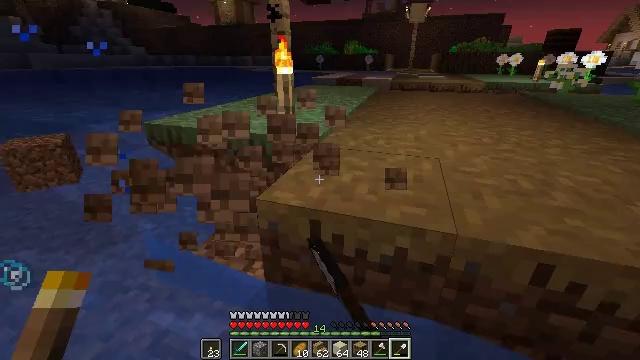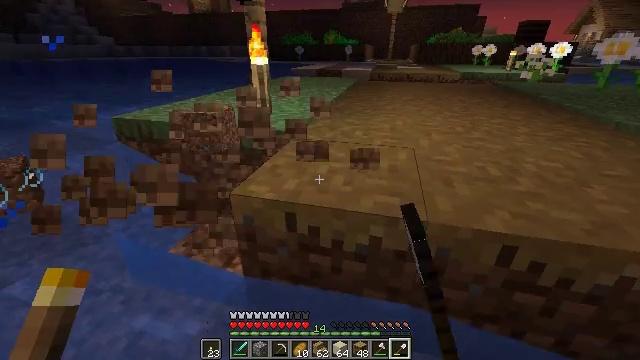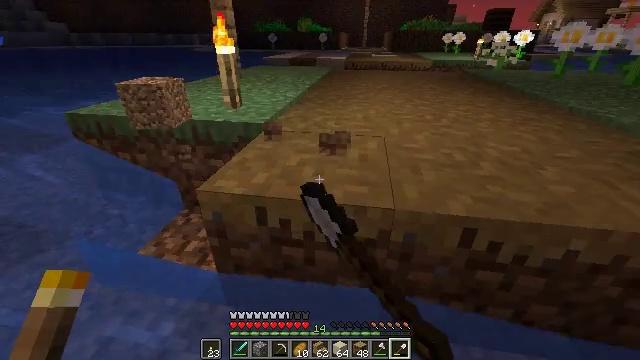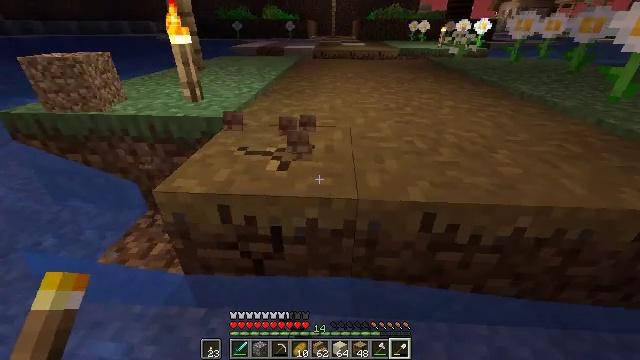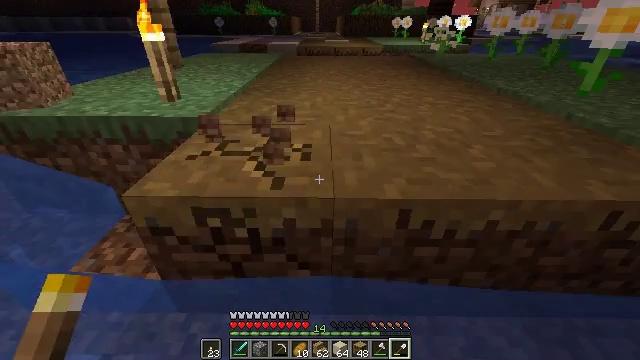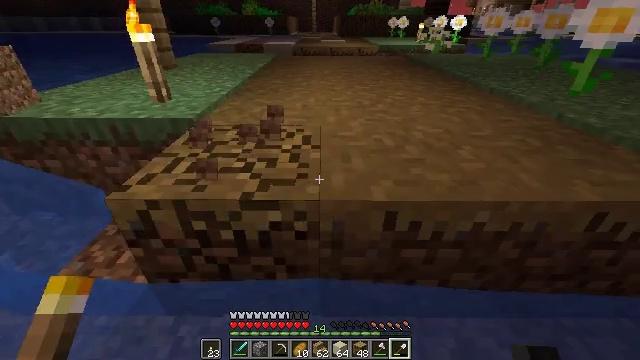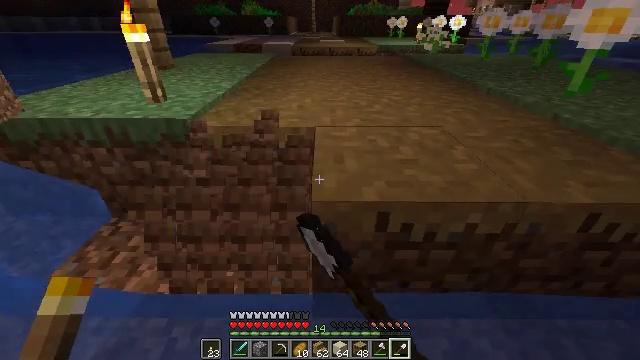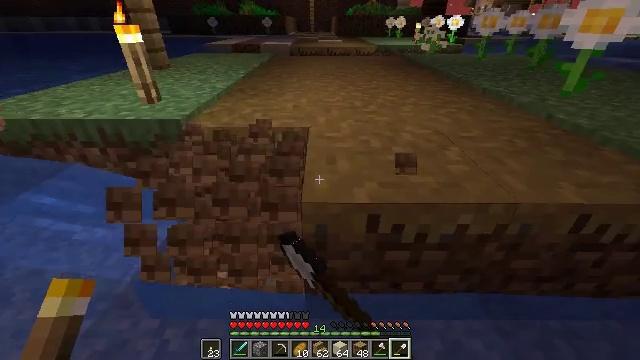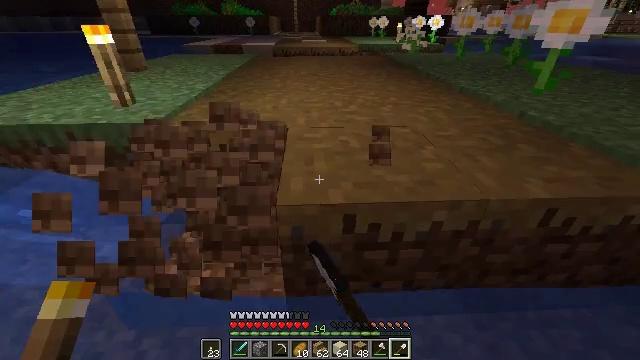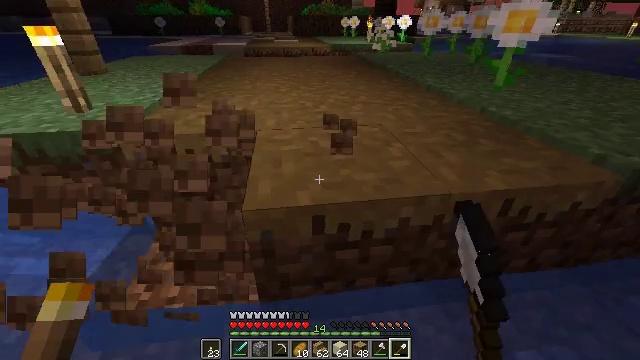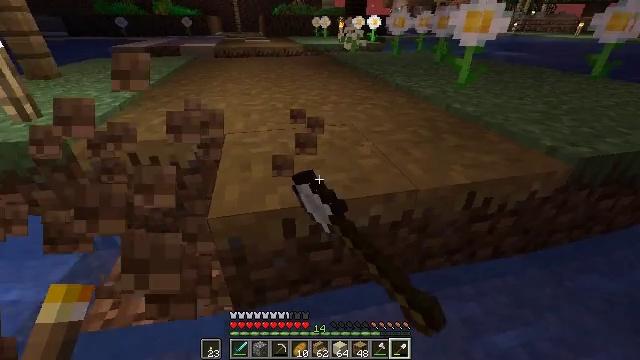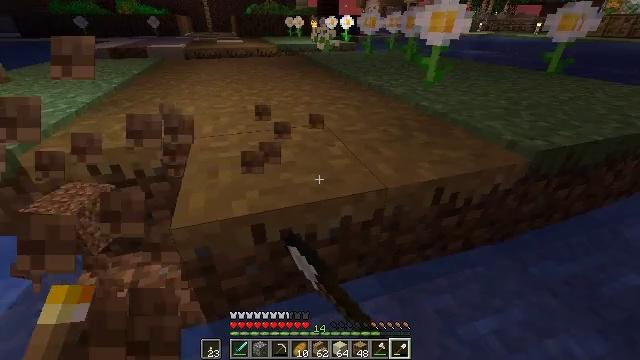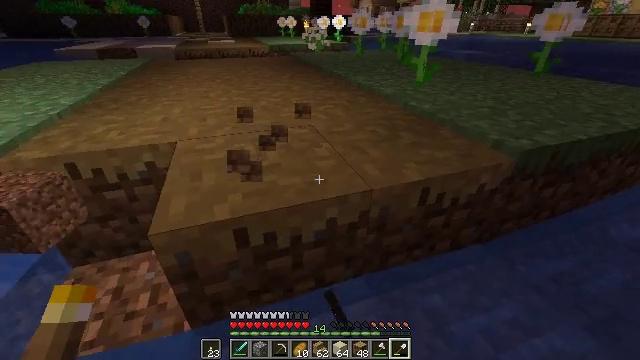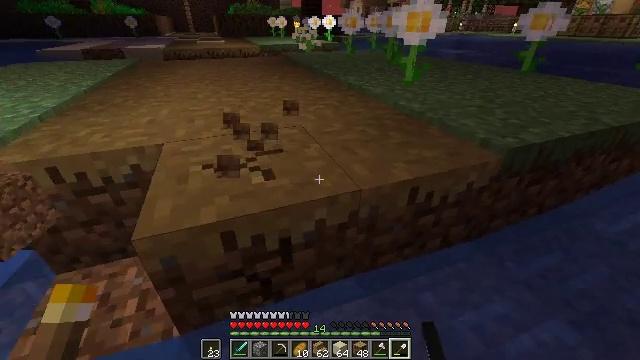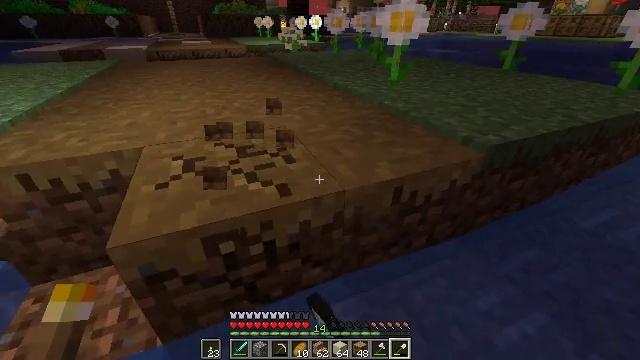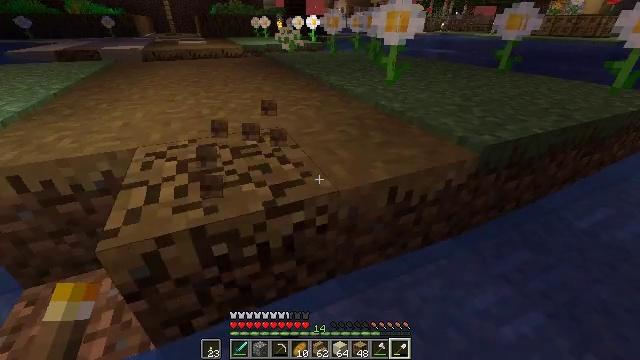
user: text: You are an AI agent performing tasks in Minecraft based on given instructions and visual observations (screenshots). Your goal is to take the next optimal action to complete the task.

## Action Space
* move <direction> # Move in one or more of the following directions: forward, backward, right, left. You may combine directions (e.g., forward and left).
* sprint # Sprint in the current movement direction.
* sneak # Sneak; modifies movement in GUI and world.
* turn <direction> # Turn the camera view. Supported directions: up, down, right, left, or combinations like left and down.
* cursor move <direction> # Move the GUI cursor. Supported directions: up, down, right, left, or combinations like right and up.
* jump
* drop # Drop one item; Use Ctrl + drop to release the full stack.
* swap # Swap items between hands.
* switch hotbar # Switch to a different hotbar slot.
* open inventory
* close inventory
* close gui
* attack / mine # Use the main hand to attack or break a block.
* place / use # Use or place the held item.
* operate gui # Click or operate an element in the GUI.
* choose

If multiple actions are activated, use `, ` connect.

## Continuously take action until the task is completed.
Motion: motion action
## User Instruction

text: Reclaim the grass path segment.
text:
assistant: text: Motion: turn right and down, attack / mine
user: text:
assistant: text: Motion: turn right and down, attack / mine
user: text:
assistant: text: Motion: turn right and down, attack / mine
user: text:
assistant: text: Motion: turn right, attack / mine
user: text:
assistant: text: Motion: attack / mine
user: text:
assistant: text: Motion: attack / mine
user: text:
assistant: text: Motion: attack / mine
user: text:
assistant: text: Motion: turn right, attack / mine
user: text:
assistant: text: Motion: turn right, attack / mine
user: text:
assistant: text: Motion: turn right, attack / mine
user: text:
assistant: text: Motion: turn right, attack / mine
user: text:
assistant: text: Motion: turn right, attack / mine
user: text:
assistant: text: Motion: turn right, attack / mine
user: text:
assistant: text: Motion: turn right, attack / mine
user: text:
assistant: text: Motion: attack / mine
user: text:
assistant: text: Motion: attack / mine
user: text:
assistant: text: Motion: attack / mine
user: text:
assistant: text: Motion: attack / mine
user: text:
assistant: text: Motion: turn right, attack / mine
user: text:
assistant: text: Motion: turn right, attack / mine
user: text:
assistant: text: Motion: turn right, attack / mine
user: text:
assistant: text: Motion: attack / mine
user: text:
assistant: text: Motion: attack / mine
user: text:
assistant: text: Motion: attack / mine
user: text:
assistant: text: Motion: turn right, attack / mine
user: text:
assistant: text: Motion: turn right, attack / mine
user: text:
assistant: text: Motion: turn right, attack / mine
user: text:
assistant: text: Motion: turn right, attack / mine
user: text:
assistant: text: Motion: turn right, attack / mine
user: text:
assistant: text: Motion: move forward, turn right, attack / mine